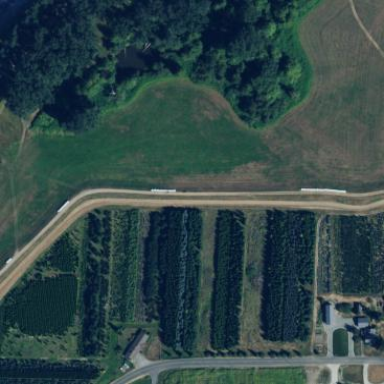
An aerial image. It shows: Plant nursery area.